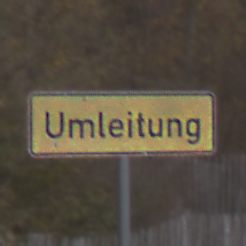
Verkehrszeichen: Umleitungsankuendigung
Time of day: MorningAfternoon
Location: Outdoor (Nature)
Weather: Overcast
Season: NotSpecified
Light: Natural